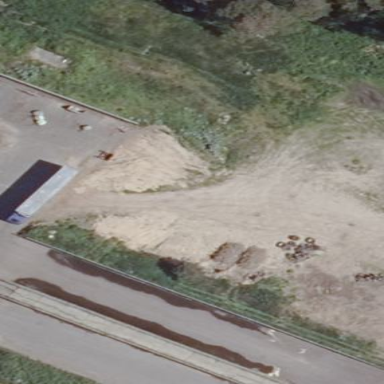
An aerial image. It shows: Bunker silo.